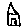
Label: house